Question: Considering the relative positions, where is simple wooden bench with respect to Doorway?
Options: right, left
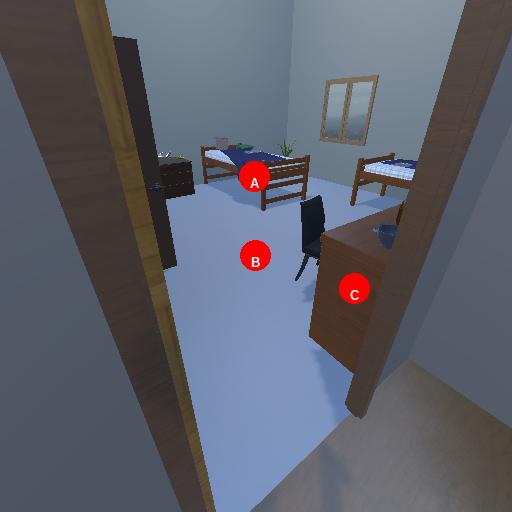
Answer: right